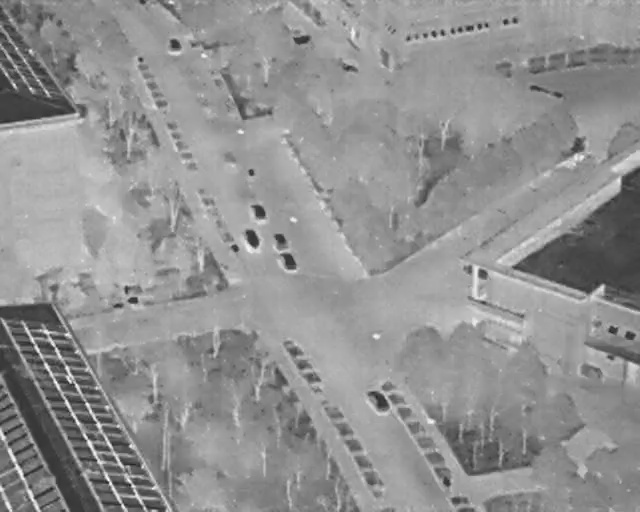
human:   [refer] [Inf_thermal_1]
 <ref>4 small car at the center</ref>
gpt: <box>[[39, 39, 41, 42, 171], [37, 45, 40, 47, 167], [42, 45, 45, 48, 166], [43, 49, 46, 52, 165]]</box>

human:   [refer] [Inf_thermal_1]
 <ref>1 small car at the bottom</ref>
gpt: <box>[[56, 76, 61, 79, 154]]</box>